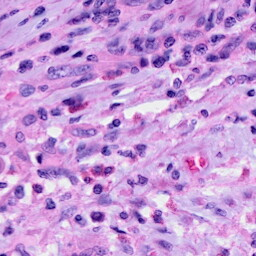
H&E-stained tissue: Cervix